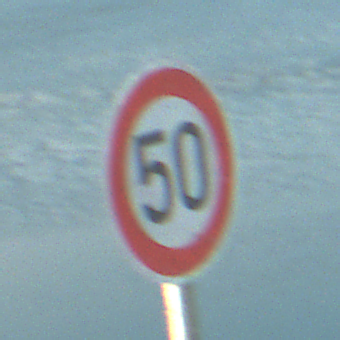
Verkehrszeichen: Geschwindigkeit50
Umgebung: Outdoor, RoadRail
Tageszeit: SunriseSunset
Wetter: PartlyCloudy
Licht: Natural
Jahreszeit: NotSpecified
Kontrast: HighContrast